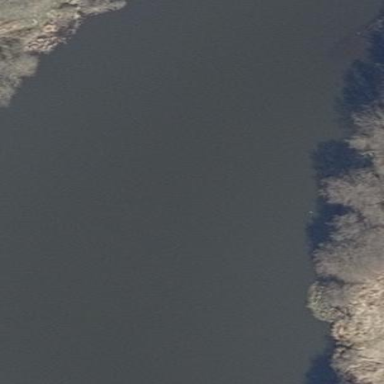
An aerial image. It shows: Pond with natural water.